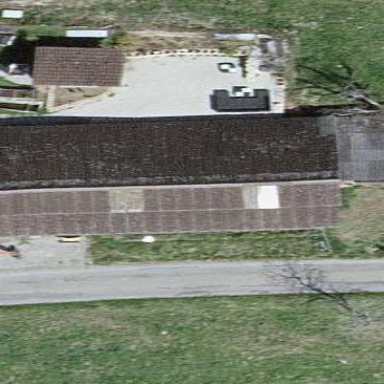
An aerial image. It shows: Warehouse.